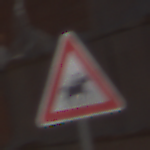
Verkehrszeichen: ReiterLinks
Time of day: MorningAfternoon
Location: Outdoor (Nature)
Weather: Clear
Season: Summer
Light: Natural